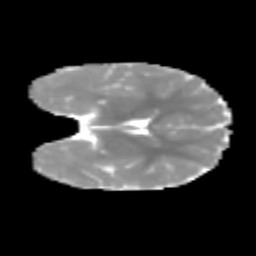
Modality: MD
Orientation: coronal
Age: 7
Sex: male
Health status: healthy